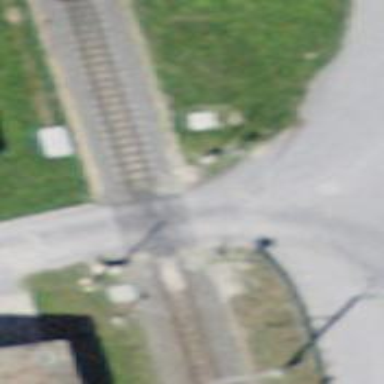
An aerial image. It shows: Railway crossing.